Question: How to recognize (and SUM) also chemical formulas which have more occurrences of elements such as AsH2(C4H9) = where you have H on two places or in CH2COOH where actually only one of the "same" elements will be counted??
It is good explained on these threads below, but it isn't included when you have compounds with repetitive elements, where is necessary to SUM it properly, otherwise, one element is always omitted.
So those threads are only for counting elements and simply calculate of compounds, but not for compounds with brackets, and repetitive elements.
<URL>
<URL>
And is it possible to do it without VBA coding?
This is coding that I have been using.
'''
=E$2*MAX(IFERROR(IF(FIND(E$1&ROW($1:$99);$A3);ROW($1:$99);0);0);IFERROR(IF(FIND(E$1&CHAR(ROW($65:$90));$A3&"Z");1;0);0))
'''

I included the data set example, in red you can see problematic actually. It is "matching" all the elements without brackets and this is not what I want.
In column B is only sum of all the components from right side.
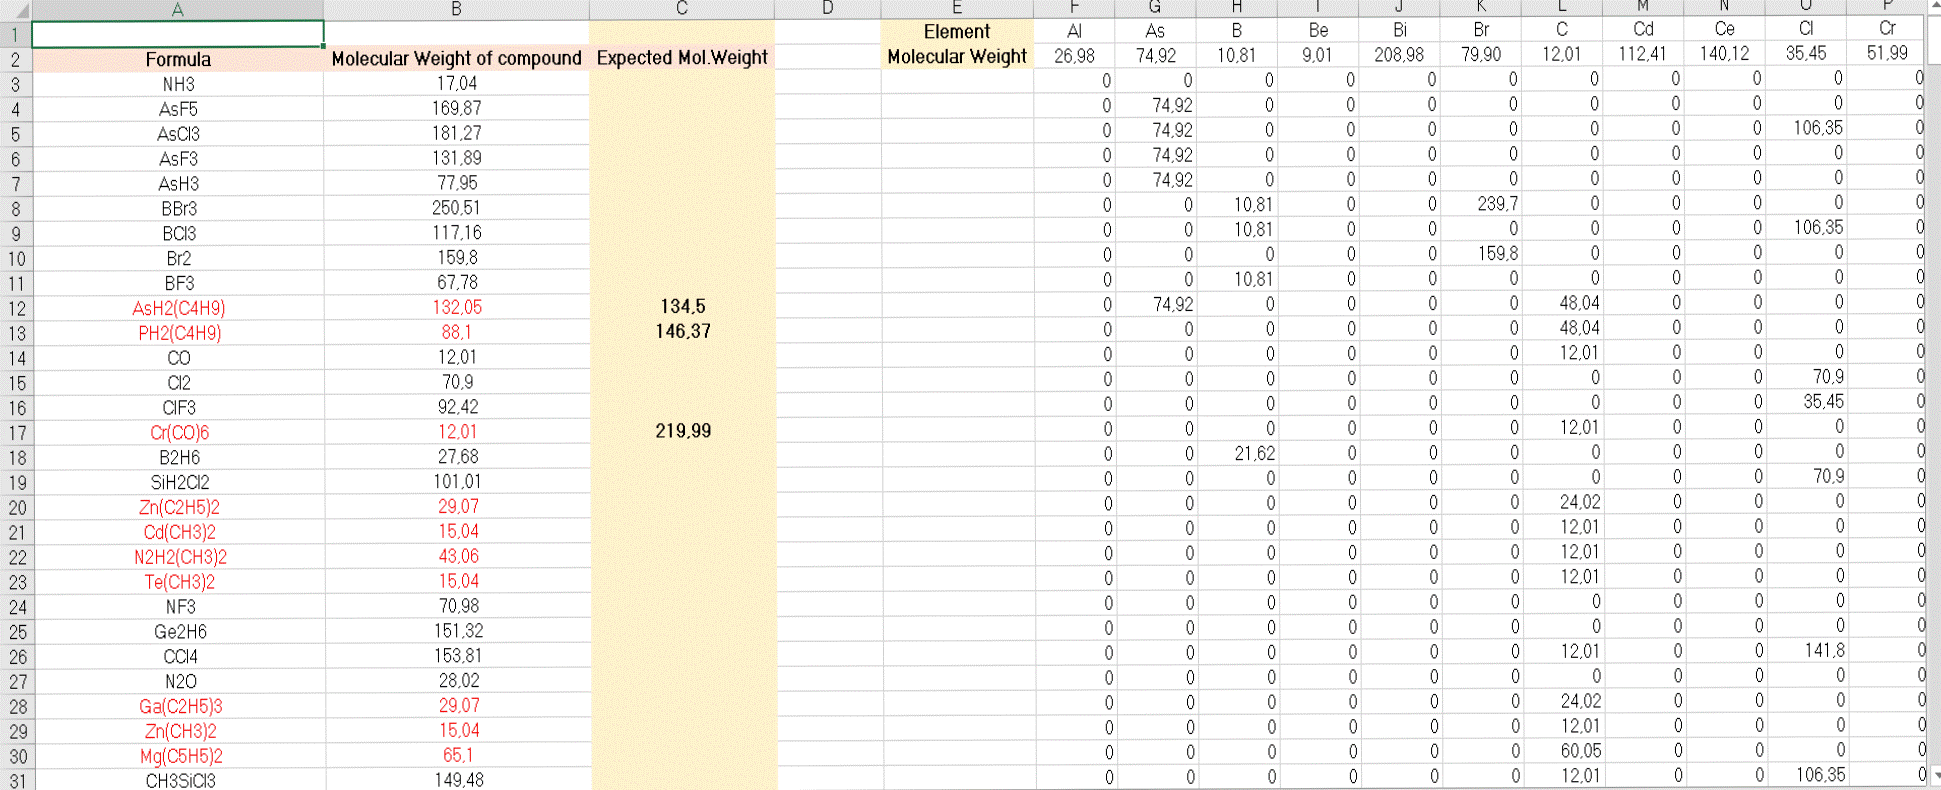
Answer: <URL>
I used this function:
'''
=E$2*MAX(IFERROR(IF(FIND(E$1&ROW($1:$99);$A3);ROW($1:$99);0);0);IFERROR(IF(FIND(E$1&CHAR(ROW($65:$90));$A3&"Z");1;0);0))
'''